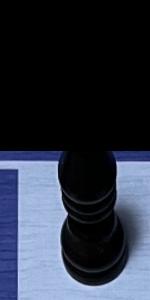
Label: Bishop_Black